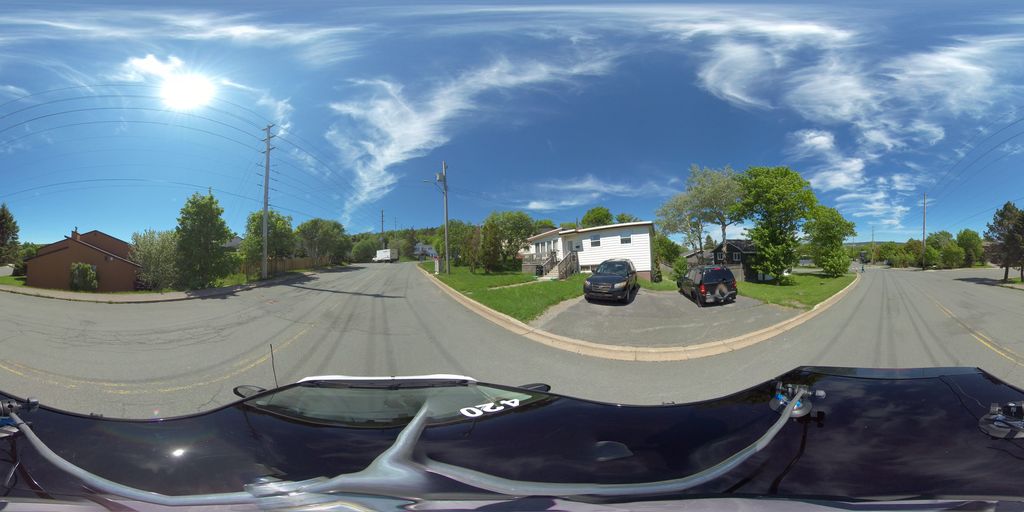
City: st_johns